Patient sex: M
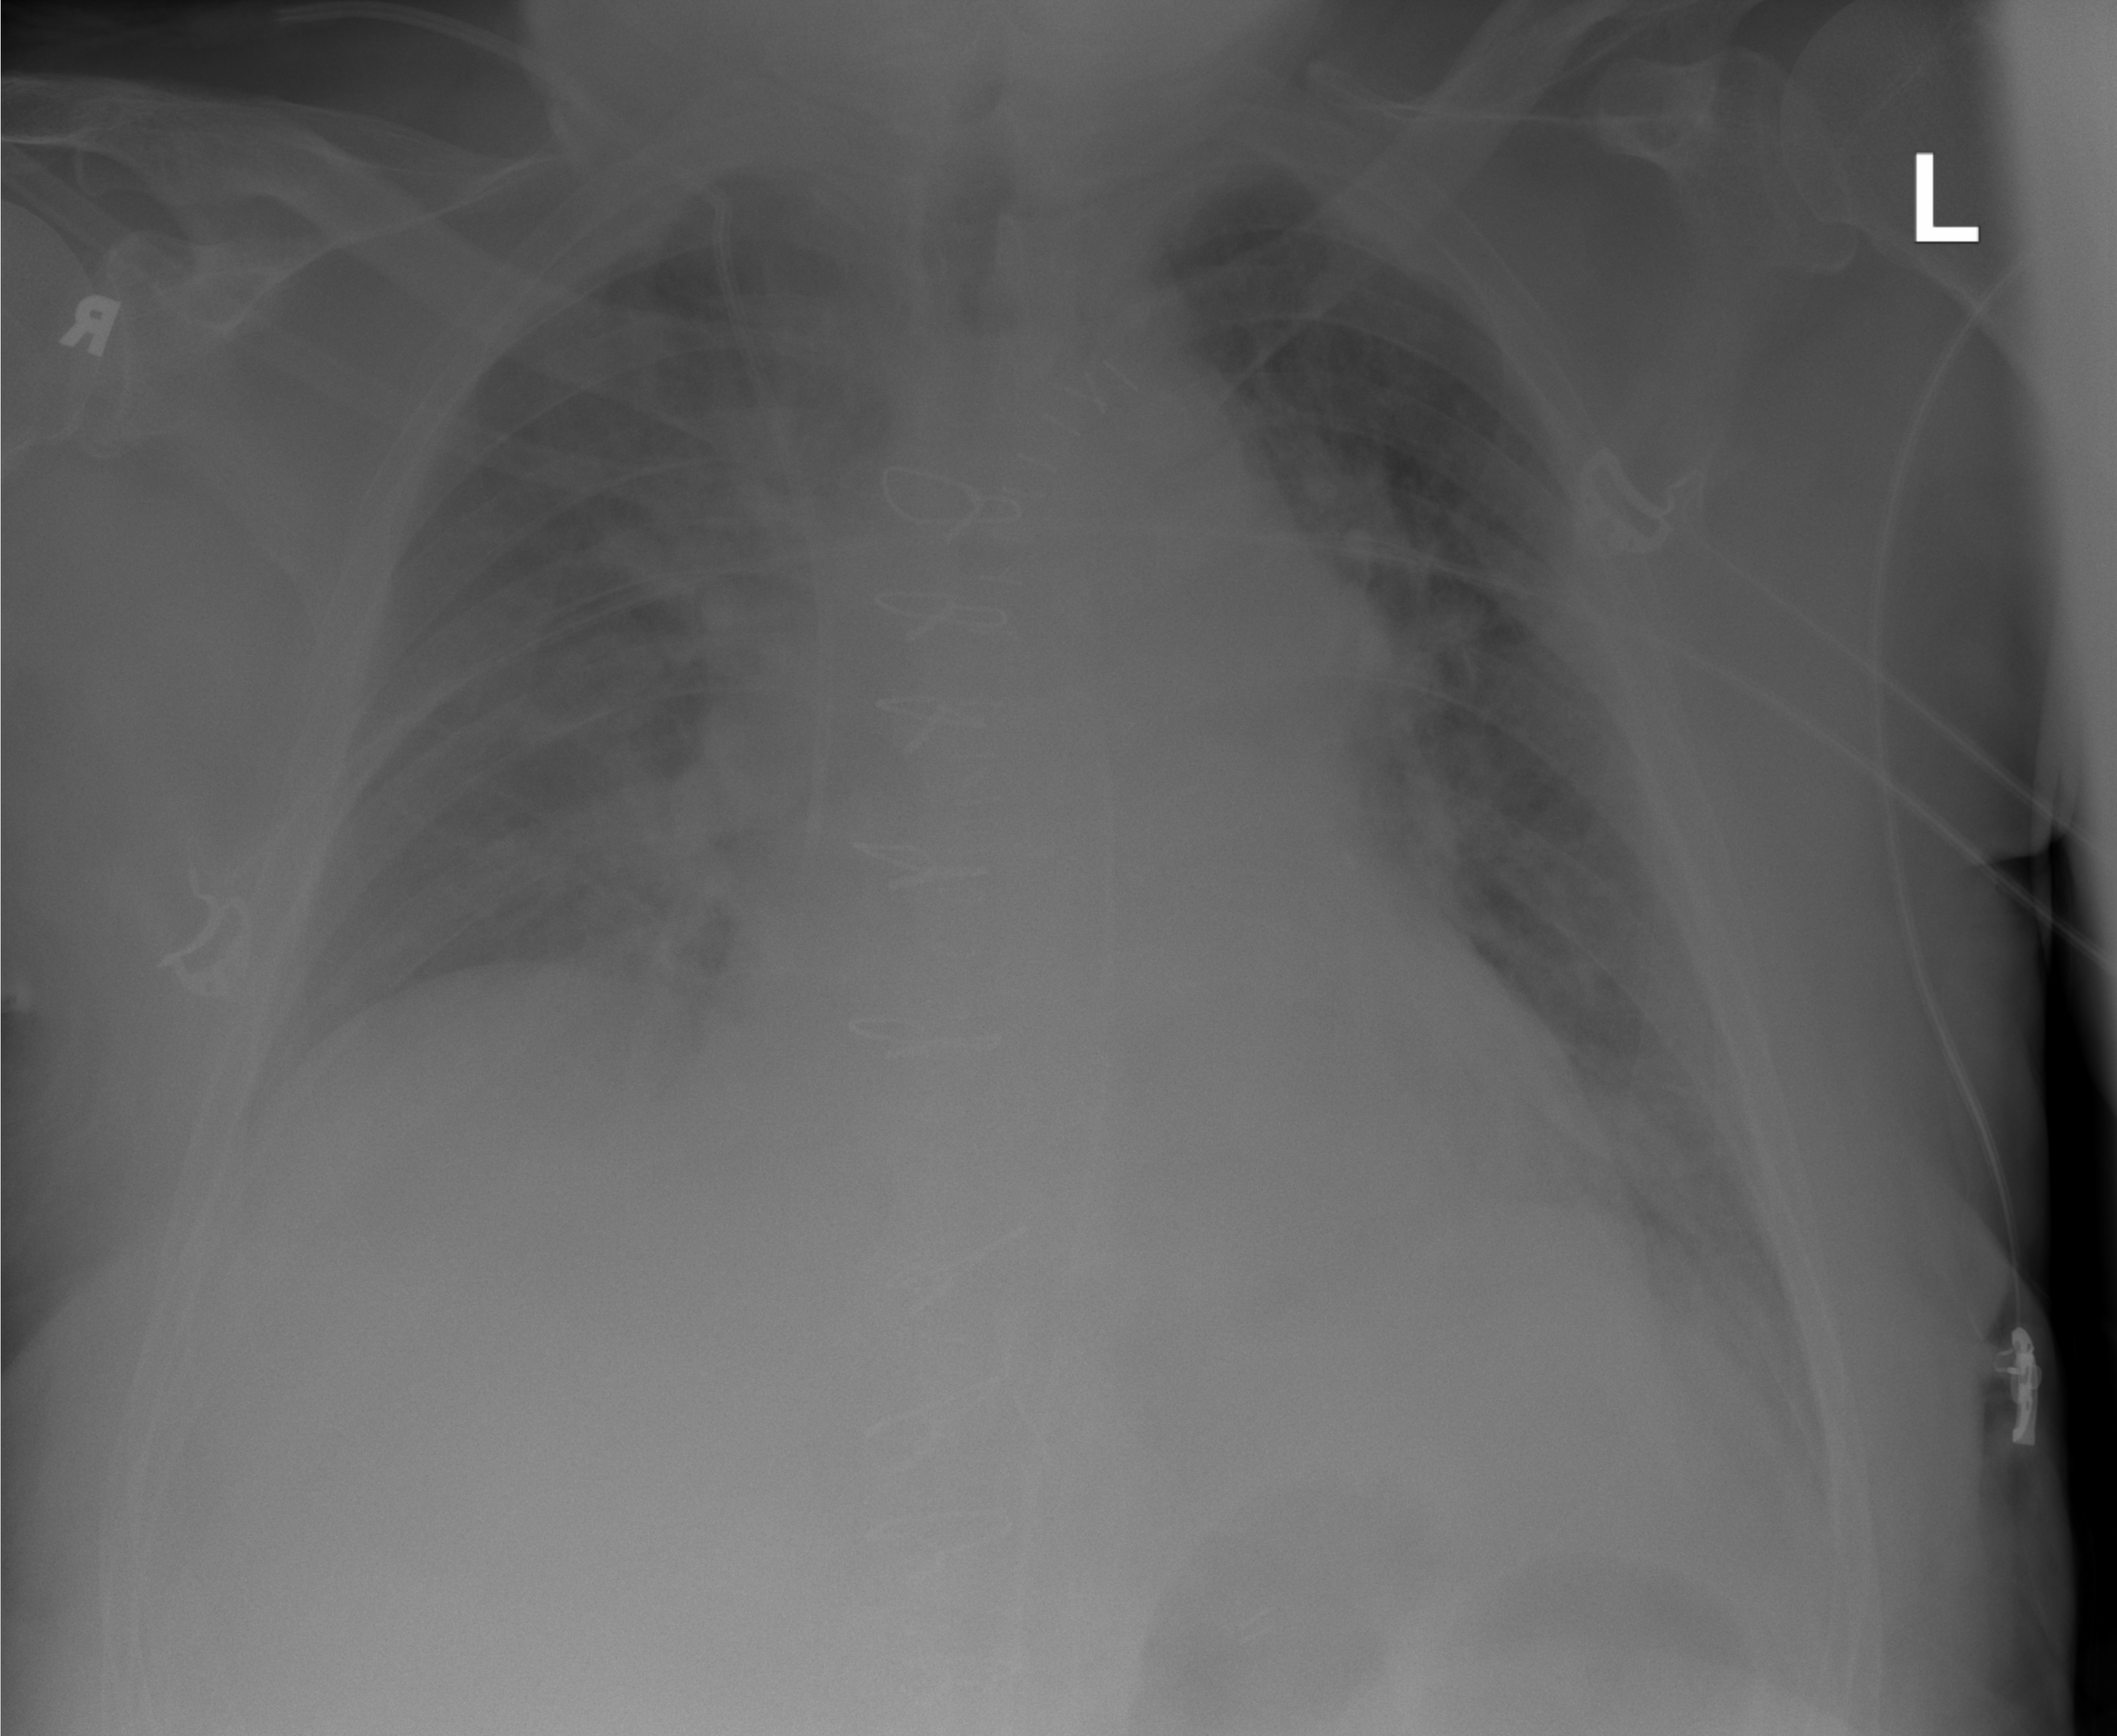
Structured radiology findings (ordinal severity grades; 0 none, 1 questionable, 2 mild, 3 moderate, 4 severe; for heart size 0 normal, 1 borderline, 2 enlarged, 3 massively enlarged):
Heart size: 2
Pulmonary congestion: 2
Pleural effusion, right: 2
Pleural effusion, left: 2
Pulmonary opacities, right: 0
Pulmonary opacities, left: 2
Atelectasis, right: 2
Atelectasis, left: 1